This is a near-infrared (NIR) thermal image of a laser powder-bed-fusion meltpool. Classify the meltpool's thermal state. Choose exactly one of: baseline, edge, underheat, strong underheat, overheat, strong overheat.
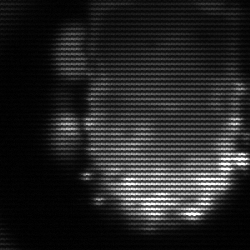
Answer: baseline